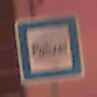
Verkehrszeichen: Polizei
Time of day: Night
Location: Outdoor (Urban)
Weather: Overcast
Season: Winter
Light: Artificial